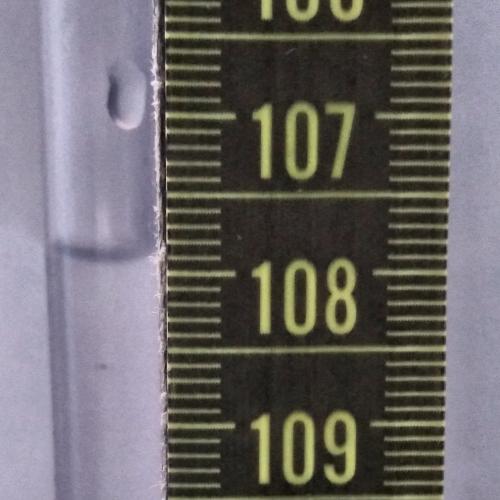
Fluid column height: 107.9 cm